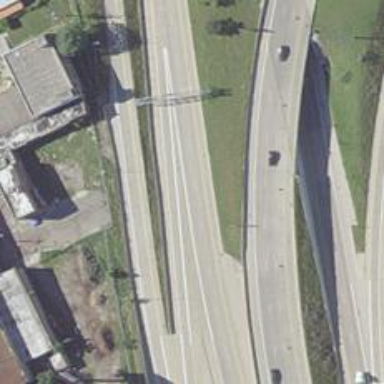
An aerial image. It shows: Motorway.